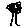
Label: tree